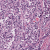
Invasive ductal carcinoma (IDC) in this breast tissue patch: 1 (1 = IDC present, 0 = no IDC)